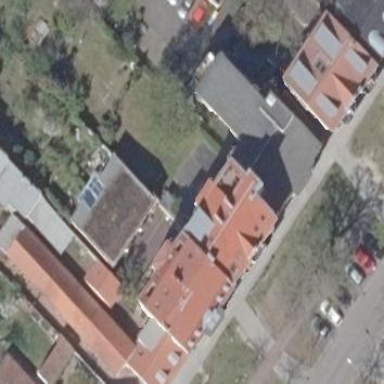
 matching the red exterior of the building."